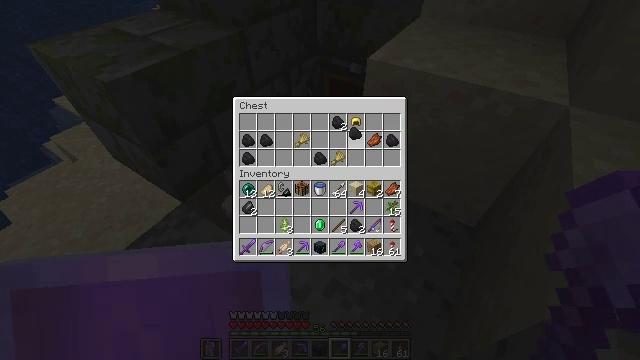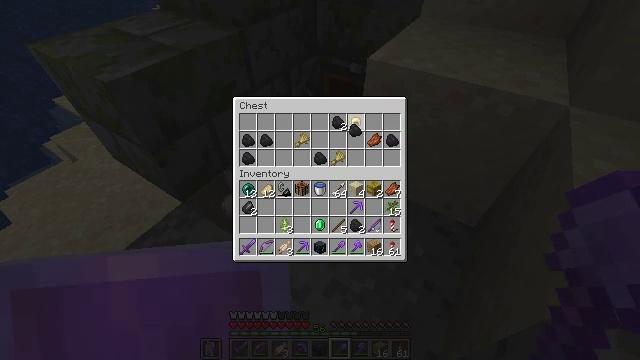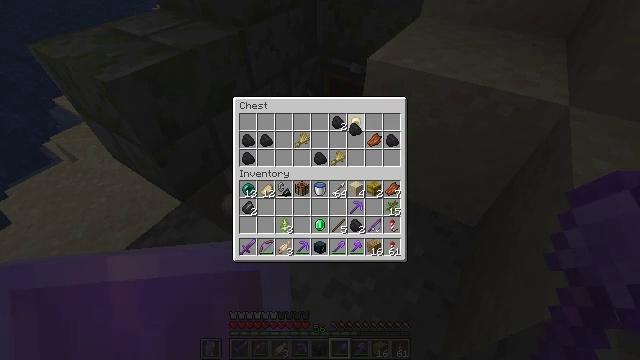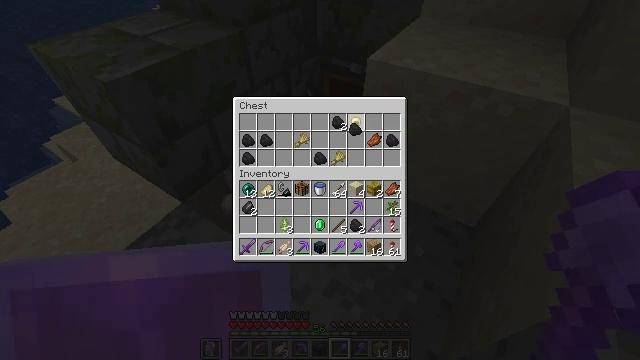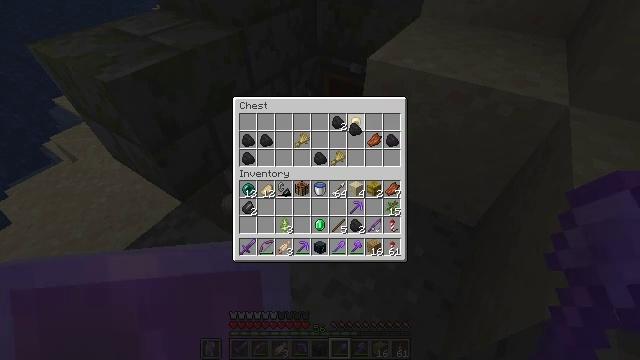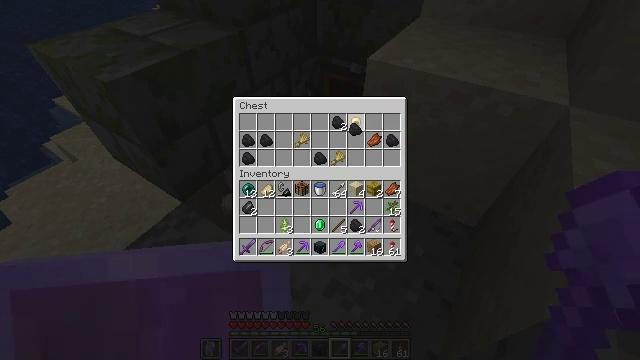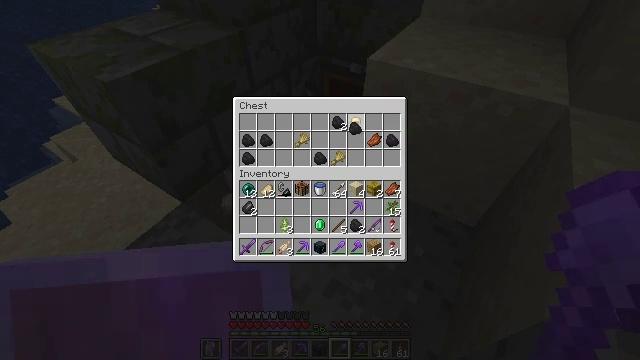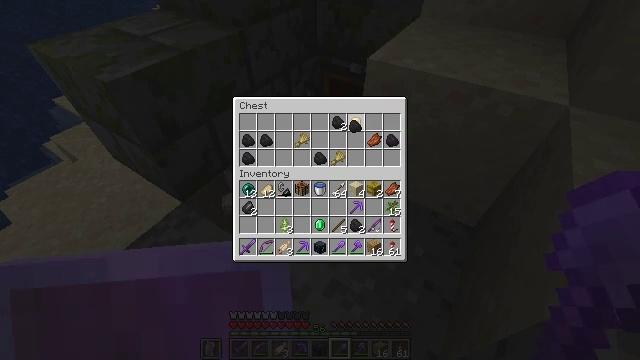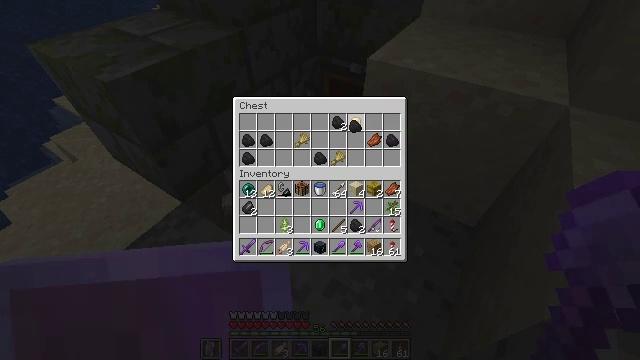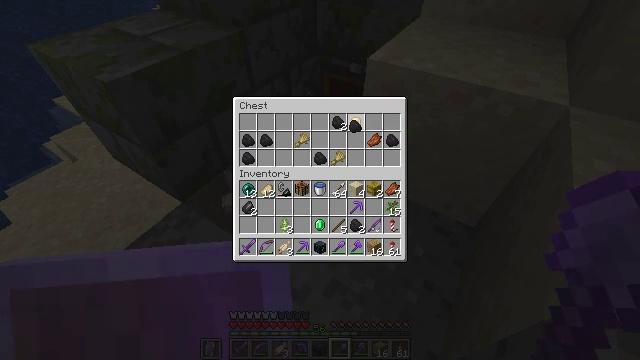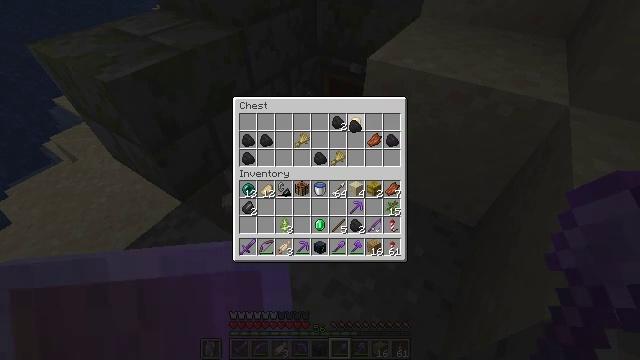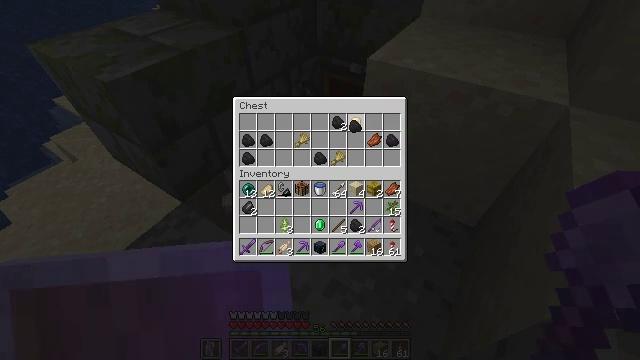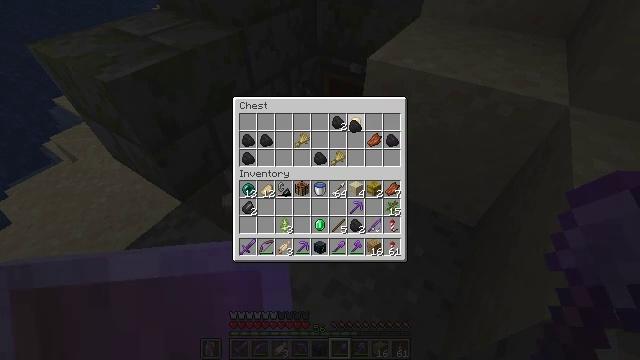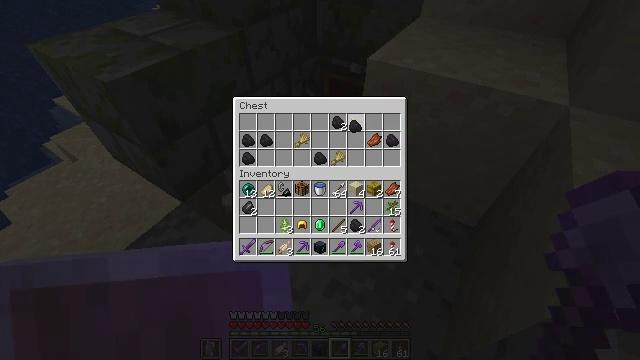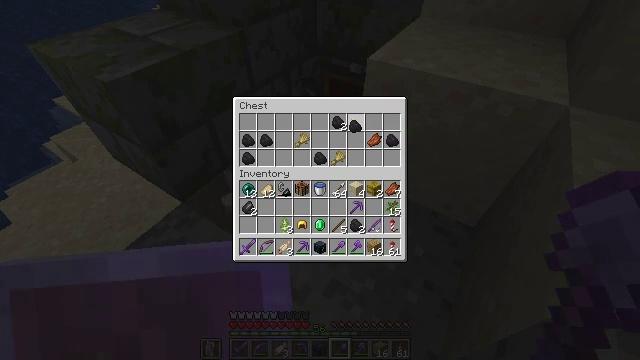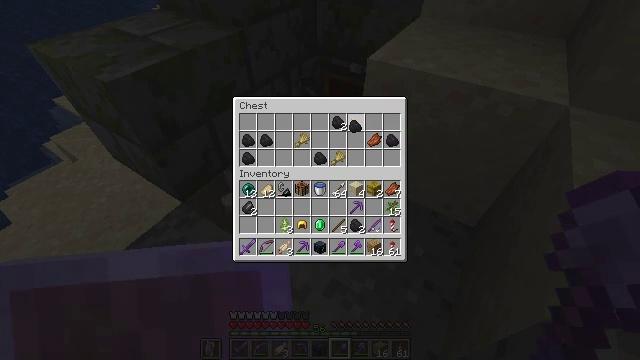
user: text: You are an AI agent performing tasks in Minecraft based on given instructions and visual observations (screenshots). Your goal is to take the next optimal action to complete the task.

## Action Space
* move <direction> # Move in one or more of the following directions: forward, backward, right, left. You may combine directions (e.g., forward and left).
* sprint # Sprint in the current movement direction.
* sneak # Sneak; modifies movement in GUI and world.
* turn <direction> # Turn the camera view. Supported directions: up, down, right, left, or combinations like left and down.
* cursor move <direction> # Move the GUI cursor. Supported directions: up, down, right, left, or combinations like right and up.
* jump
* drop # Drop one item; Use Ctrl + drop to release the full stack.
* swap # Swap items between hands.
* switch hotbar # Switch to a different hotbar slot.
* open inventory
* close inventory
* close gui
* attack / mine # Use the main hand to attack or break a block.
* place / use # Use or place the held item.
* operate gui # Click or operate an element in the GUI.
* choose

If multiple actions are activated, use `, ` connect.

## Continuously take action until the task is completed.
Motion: motion action
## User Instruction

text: Dig up some sand.
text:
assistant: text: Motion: no_op
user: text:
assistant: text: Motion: sneak
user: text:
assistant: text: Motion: sneak
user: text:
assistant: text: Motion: sneak
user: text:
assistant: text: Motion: sneak
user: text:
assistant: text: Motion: sneak
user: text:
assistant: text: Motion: sneak
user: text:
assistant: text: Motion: sneak
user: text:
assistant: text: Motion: sneak
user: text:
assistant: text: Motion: sneak, attack / mine
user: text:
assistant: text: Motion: sneak, attack / mine
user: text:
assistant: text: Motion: sneak, attack / mine
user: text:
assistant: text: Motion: sneak
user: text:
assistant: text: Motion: sneak, attack / mine
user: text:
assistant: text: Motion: sneak, attack / mine
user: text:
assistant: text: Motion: sneak
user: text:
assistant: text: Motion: sneak
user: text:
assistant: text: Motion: sneak
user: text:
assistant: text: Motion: sneak
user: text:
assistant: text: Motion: sneak
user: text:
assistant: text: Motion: sneak
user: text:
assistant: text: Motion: sneak
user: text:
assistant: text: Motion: sneak
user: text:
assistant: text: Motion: sneak
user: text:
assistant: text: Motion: sneak
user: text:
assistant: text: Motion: sneak
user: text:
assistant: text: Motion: sneak
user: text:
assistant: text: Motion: sneak
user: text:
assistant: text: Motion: sneak, turn left and down
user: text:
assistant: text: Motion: sneak, turn left and down